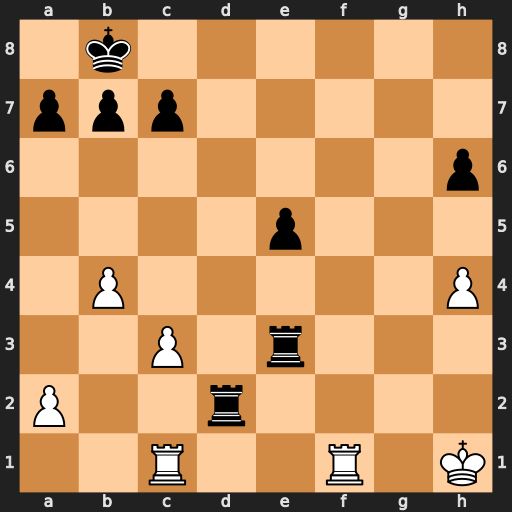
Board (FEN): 1k6/ppp5/7p/4p3/1P5P/2P1r3/P2r4/2R2R1K
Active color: w
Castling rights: -
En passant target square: -
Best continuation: Rf8+ Rd8 Rxd8#